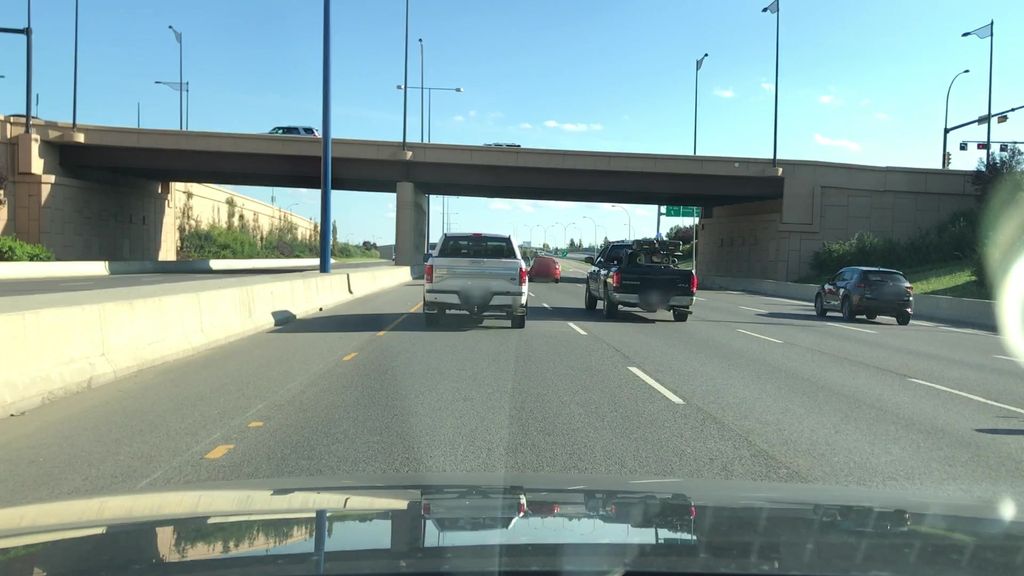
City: edmonton